Question: How add secondary Y axis for a frequency plot in R?

My code:
'''
subset(Test_sorted, freq>500) %>%
+ ggplot(aes(x=reorder(Test_sorted$word,-freq), y=Test_sorted$freq,fill=Test_sorted$Resi(width=100) +
+ ggtitle("Top 50 used words")+
+ labs(x="Words",y="Count of words") +
+ geom_bar(stat="identity", position='dodge') +
+ theme(axis.text.x=element_text(angle=45, hjust=1)))
structure(list(word = structure(c(277L, 58L, 576L, 445L, 106L,
472L, 554L, 553L, 289L, 25L, 156L, 38L, 567L, 76L, 630L, 550L,
635L, 568L, 527L, 320L, 38L, 556L, 609L, 216L, 228L, 228L, 277L,
212L, 445L, 518L, 96L, 537L, 417L, 550L, 80L, 554L, 141L, 194L,
605L, 435L, 544L, 54L, 591L, 187L, 412L, 136L, 323L, 112L, 138L,
571L, 55L, 77L, 261L, 420L, 635L, 260L, 472L, 512L, 219L, 293L,
339L, 21L, 522L, 48L, 173L, 496L, 25L, 430L, 470L, 51L, 529L,
433L, 156L, 18L), .Label = c("aberdeen", "academic", "aegean",
"air", "alice", "amy", "and", "anthony", "apartment", "apleichau",
"apliu", "arch", "argyle", "ascot", "asia", "attn", "austin",
"avenue", "baguio", "bailey", "bank", "banyan", "baptist", "bauhinia",
"bay", "bayview", "beach", "beacon", "bedford", "bel", "belair",
"belchers", "bellagio", "belleview", "belvedere", "beverly",
"blk", "block", "blue", "bonham", "boulevard", "bowen", "braemar",
"broadcast", "broadview", "broadway", "broadwood", "building",
"business", "caine", "canton", "carnarvon", "casa", "castle",
"causeway", "celestial", "central", "centre", "century", "cha",
"chai", "chak", "chan", "chang", "charming", "chatham", "chau",
"che", "chee", "chelsea", "chen", "cheng", "cheong", "cherry",
"cheuk", "cheung", "chi", "chik", "chin", "china", "chinese",
"ching", "chiu", "cho", "choi", "chong", "chow", "chu", "chuen",
"chui", "chuk", "chun", "chung", "circuit", "cite", "city", "clear",
"clearwater", "close", "cloud", "club", "coast", "coastal", "college",
"commercial", "company", "conduit", "connaught", "corporation",
"cou", "cour", "court", "cove", "crescent", "crest", "crystal",
"dat", "davis", "deep", "department", "des", "design", "development",
"diamond", "discovery", "district", "double", "dragon", "drive",
"dynasty", "east", "eastern", "education", "edward", "electric",
"electronics", "engineering", "estate", "evergreen", "express",
"factory", "fai", "fairview", "fan", "fanling", "fat", "fei",
"ferry", "festival", "finance", "five", "fla", "flat", "flata",
"flatrm", "floor", "flora", "flt", "fok", "fong", "foo", "fook",
"foon", "for", "fortress", "fortune", "front", "fuk", "full",
"fun", "fung", "gap", "garden", "gardens", "global", "gloucester",
"gold", "golden", "grace", "grand", "grandview", "great", "green",
"greenview", "greenwood", "ground", "group", "hai", "hall", "han",
"hang", "hanoi", "happy", "harbour", "harbourview", "harmony",
"hau", "haven", "hei", "height", "heights", "heng", "hennessy",
"heung", "hhp", "high", "hill", "hills", "hillwood", "him", "hin",
"hing", "hip", "hiu", "hkg", "hoi", "hok", "hollywood", "hom",
"hon", "hong", "hongkong", "hop", "horizon", "horizons", "hospital",
"hotel", "house", "huang", "hui", "hung", "hunghom", "imperial",
"industrial", "international", "island", "jade", "jardines",
"java", "jockey", "john", "johnston", "jordan", "joyful", "jubilee",
"kai", "kam", "kan", "kar", "kau", "kee", "kei", "kellet", "kellett",
"keng", "kennedy", "kenswood", "keung", "kin", "king", "kings",
"kingswood", "kip", "kit", "kiu", "kln", "kok", "kon", "kong",
"koon", "kornhill", "kotewall", "kow", "kowl", "kowlo", "kowloo",
"kowloon", "ktz", "ktza", "kuen", "kui", "kung", "kwa", "kwai",
"kwan", "kwok", "kwong", "kwu", "kwun", "laguna", "lai", "lake",
"lam", "lan", "lane", "lantau", "lap", "larvotto", "lau", "law",
"lee", "lei", "leighton", "leng", "leung", "level", "levels",
"liberte", "life", "lift", "lim", "limited", "lin", "ling", "link",
"liu", "lockhart", "lodge", "loft", "logistics", "lohas", "loi",
"lok", "long", "lookout", "lot", "lower", "ltd", "lucky", "luen",
"luk", "lun", "lung", "lyttelton", "macdonnell", "magazine",
"main", "mak", "man", "management", "manhattan", "mansion", "marina",
"market", "masterpiece", "mau", "may", "mayfair", "medical",
"mei", "melody", "merton", "metro", "michael", "mid", "midlevels",
"ming", "miss", "miu", "mong", "monte", "moon", "mount", "mrs",
"mtr", "mui", "muk", "mun", "nai", "nam", "nan", "nassau", "natalie",
"nathan", "nelson", "new", "nga", "ngai", "ngan", "ngau", "nil",
"ning", "noble", "north", "oasis", "ocean", "office", "old",
"one", "orchards", "oxford", "pacific", "pak", "palm", "pan",
"pang", "par", "paradiso", "parc", "park", "parkview", "pat",
"paterson", "path", "pau", "peace", "peak", "pearl", "peninsula",
"perth", "peter", "phase", "pik", "pin", "pine", "ping", "place",
"plaza", "poi", "point", "pok", "pool", "poon", "poplar", "portion",
"praya", "prince", "private", "pro", "pui", "pun", "qdm", "quarry",
"queen", "queens", "redhill", "repulse", "reservoir", "residence",
"resort", "richland", "rise", "riviera", "robinson", "room",
"route", "royal", "ruby", "run", "sai", "salle", "sam", "sammi",
"san", "sang", "sar", "sau", "sceneway", "scenic", "school",
"sci", "science", "sea", "seasons", "seaview", "section", "seng",
"serene", "serenity", "services", "seymour", "sha", "sham", "shan",
"shang", "shanghai", "shap", "shatin", "shau", "shaw", "shek",
"sheng", "shenzhen", "sheung", "shi", "shin", "shing", "shirley",
"shiu", "shop", "shopping", "shores", "shouson", "shu", "shue",
"shui", "shuk", "shum", "shun", "shung", "sik", "silver", "sin",
"sing", "site", "siu", "sky", "skyline", "smart", "smithfield",
"south", "square", "stanley", "star", "stubbs", "student", "sui",
"suite", "suites", "sum", "summit", "sun", "sung", "sunshine",
"systems", "sze", "tai", "taikoo", "tak", "tam", "tan", "tang",
"tao", "tat", "tau", "tech", "technology", "tei", "telford",
"temple", "ter", "terrace", "territor", "territories", "territory",
"thai", "the", "third", "tierra", "tin", "ting", "toi", "tong",
"tower", "town", "trading", "transportation", "tregunter", "tsai",
"tsang", "tse", "tseng", "tseung", "tsim", "tsin", "tsing", "tsuen",
"tsui", "tsun", "tsz", "tuen", "tung", "twisk", "two", "union",
"unit", "united", "university", "upper", "valley", "ventris",
"verde", "victoria", "view", "villa", "village", "villas", "vista",
"voeux", "wah", "wai", "wan", "wang", "warehouse", "wat", "water",
"waterfront", "waterloo", "way", "wei", "well", "wellington",
"wendy", "wes", "west", "western", "whampoa", "win", "wing",
"wong", "woo", "workshop", "world", "wui", "wun", "wylie", "xkt",
"yam", "yan", "yang", "yat", "yau", "yaumatei", "yee", "yen",
"yeung", "yick", "yin", "ying", "yip", "yiu", "yoho", "yuan",
"yue", "yuen", "yuet", "yuk", "yum", "yun", "yung", "zhang",
"zheng", "ztw", "cent", "container", "far", "units"), class = "factor"),
freq = c(16634, 13318, 10373, 9003, 7451, 7420, 6251, 5627,
5588, 4430, 4213, 3922, 3687, 3639, 3515, 3178, 3175, 3075,
2808, 2668, 2646, 2301, 2270, 2229, 2032, 2017, 1914, 1823,
1749, 1699, 1601, 1573, 1536, 1494, 1487, 1390, 1357, 1348,
1325, 1268, 1264, 1212, 1201, 1103, 1098, 1087, 1064, 1061,
1020, 982, 978, 976, 972, 948, 945, 934, 914, 908, 896, 895,
868, 859, 846, 844, 823, 800, 796, 793, 791, 786, 754, 749,
748, 748), Resi = c("N", "N", "N", "N", "N", "N", "N", "N",
"N", "N", "N", "N", "N", "N", "N", "N", "N", "N", "N", "N",
"Y", "N", "N", "N", "Y", "N", "Y", "N", "Y", "N", "N", "N",
"N", "Y", "N", "Y", "N", "N", "N", "N", "N", "N", "N", "N",
"N", "N", "N", "Y", "Y", "N", "N", "N", "N", "N", "Y", "N",
"Y", "N", "N", "N", "N", "N", "N", "Y", "Y", "Y", "Y", "N",
"N", "N", "N", "N", "Y", "N")), .Names = c("word", "freq",
"Resi"), row.names = c("37", "9", "75", "541", "15", "571", "701",
"69", "381", "3", "24", "4", "72", "10", "821", "68", "84", "73",
"62", "41", "26", "71", "80", "29", "144", "321", "177", "28",
"290", "601", "14", "661", "49", "366", "12", "368", "22", "27",
"79", "531", "671", "6", "78", "261", "48", "19", "42", "70",
"88", "74", "7", "113", "35", "50", "415", "34", "309", "59",
"31", "391", "45", "2", "61", "32", "111", "327", "18", "51",
"56", "510", "64", "52", "99", "1"), class = "data.frame")
'''
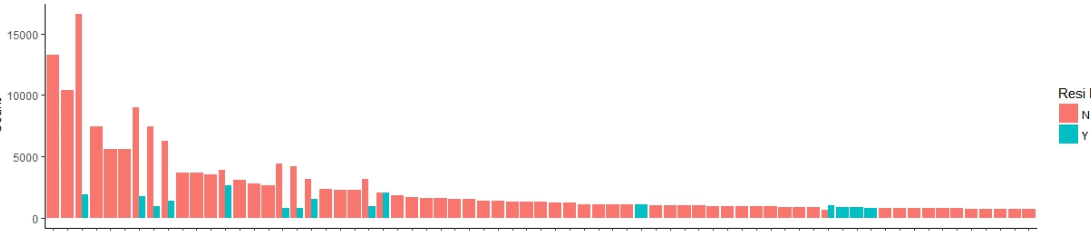
Answer: '''
df$word <- factor(df$word, levels=unique(as.character(df$word)))
ggplot(df, aes(x=word, y=freq, fill=Resi)) +
geom_bar(stat="identity", position='dodge') +
scale_y_continuous("Count of words", sec.axis = sec_axis(~., name = "Count of words")) +
labs(title = "Top 50 used words", x="Words") +
theme(axis.text.x=element_text(angle=45, hjust=1))
'''
<URL>